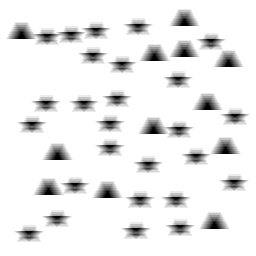
Squares: 0
Triangles: 12
Stars: 26
Total shapes: 38